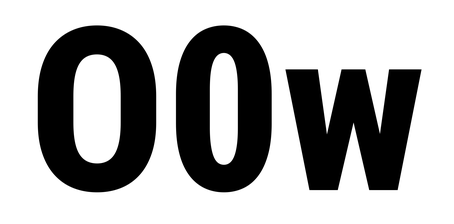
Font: Roboto_Condensed_ExtraBold